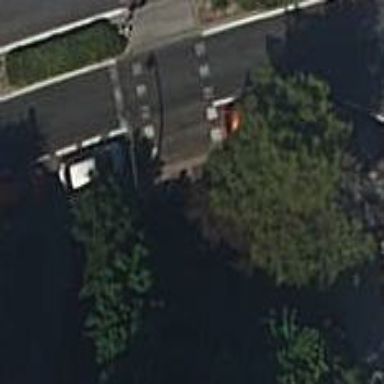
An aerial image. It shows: Bollard.